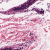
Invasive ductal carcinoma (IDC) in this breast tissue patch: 0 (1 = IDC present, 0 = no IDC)